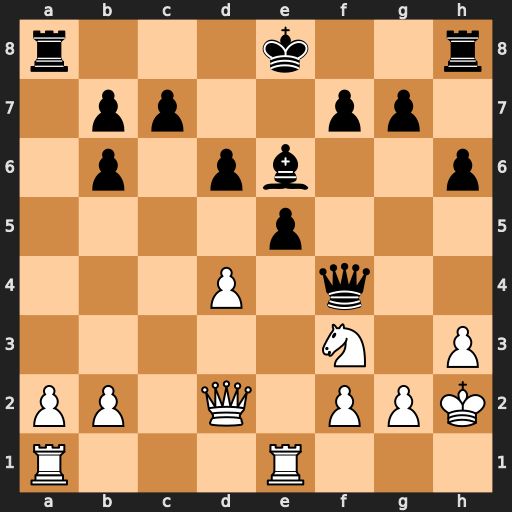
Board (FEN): r3k2r/1pp2pp1/1p1pb2p/4p3/3P1q2/5N1P/PP1Q1PPK/R3R3
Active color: w
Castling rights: kq
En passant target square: -
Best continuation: Qxf4 exf4 d5 Kd7 dxe6+